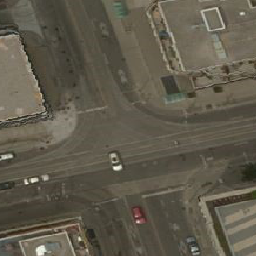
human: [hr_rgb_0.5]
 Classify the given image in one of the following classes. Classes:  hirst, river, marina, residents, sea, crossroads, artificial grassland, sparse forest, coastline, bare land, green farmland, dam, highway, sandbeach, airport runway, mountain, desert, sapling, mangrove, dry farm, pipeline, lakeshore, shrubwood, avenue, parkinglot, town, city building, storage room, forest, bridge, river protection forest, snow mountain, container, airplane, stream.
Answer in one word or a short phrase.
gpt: crossroads